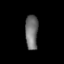
Tissue: lung
Cell type: Epithelial cells
Senescence score: 0.1828
Nuclear area (px): 436
Mean DAPI intensity: 112.534